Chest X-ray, AP view. Patient: 51 years old, sex F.
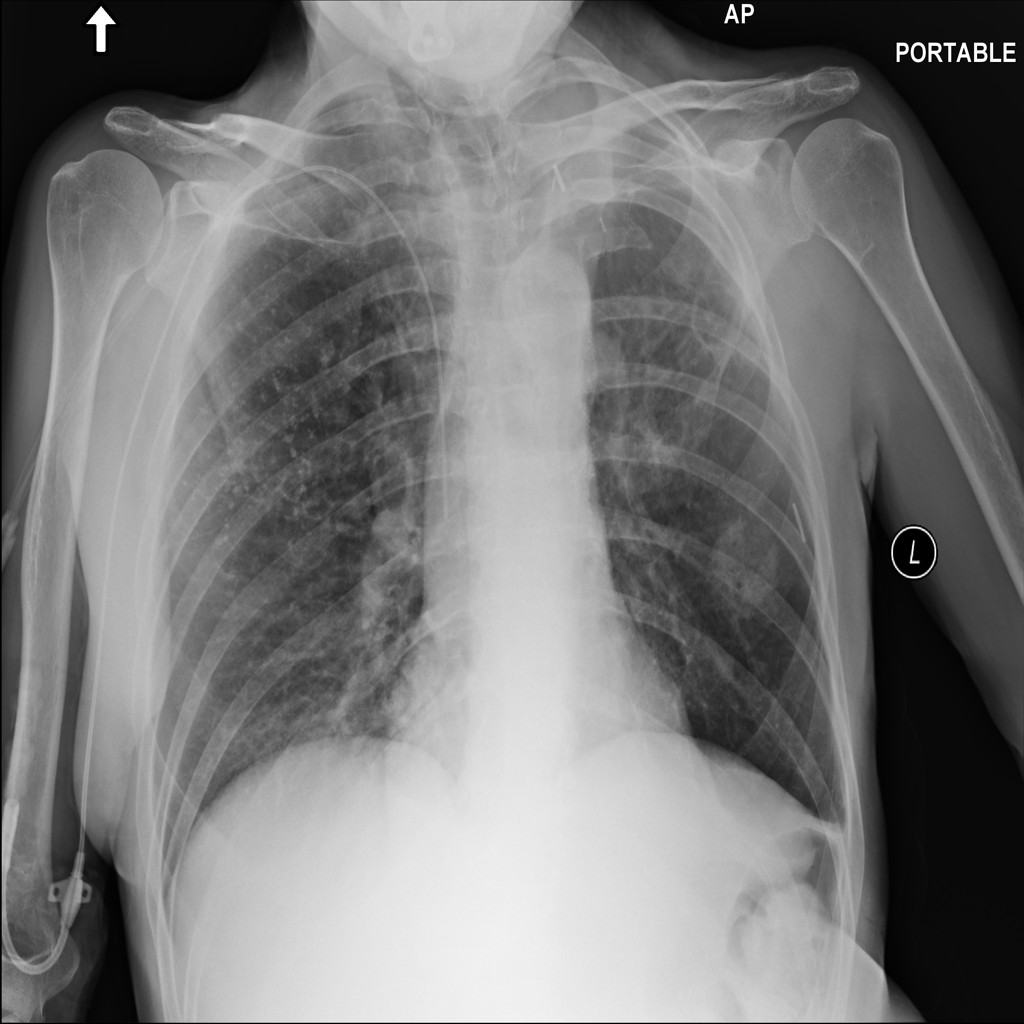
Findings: Infiltration, Nodule